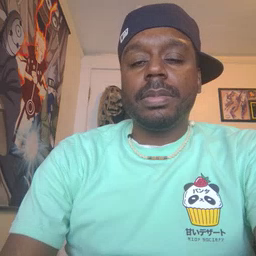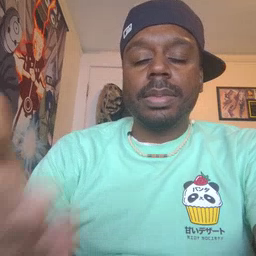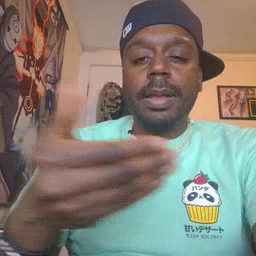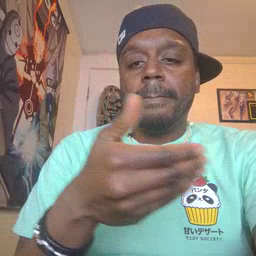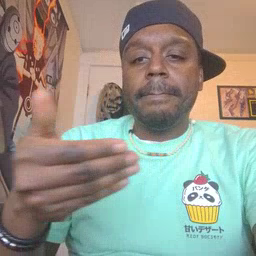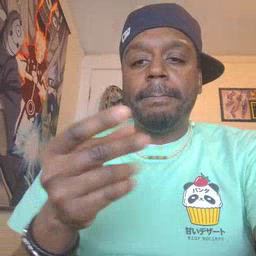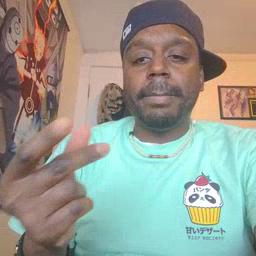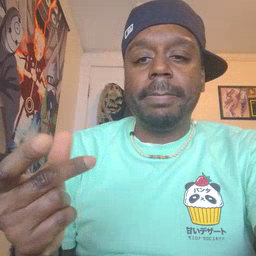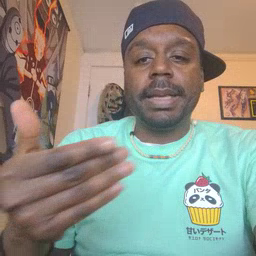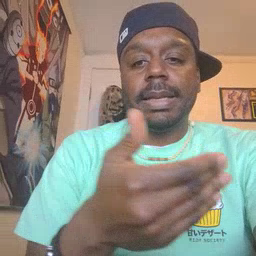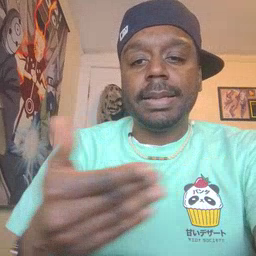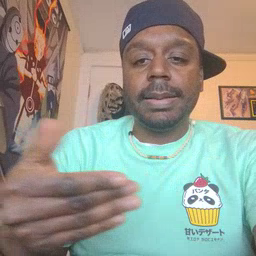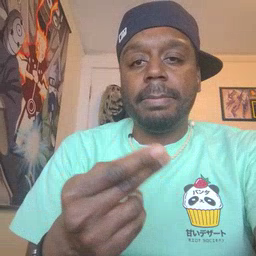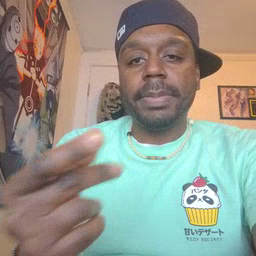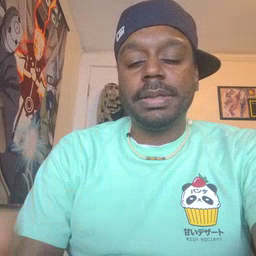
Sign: puppy